Question: Count the number of objects in the diagram.
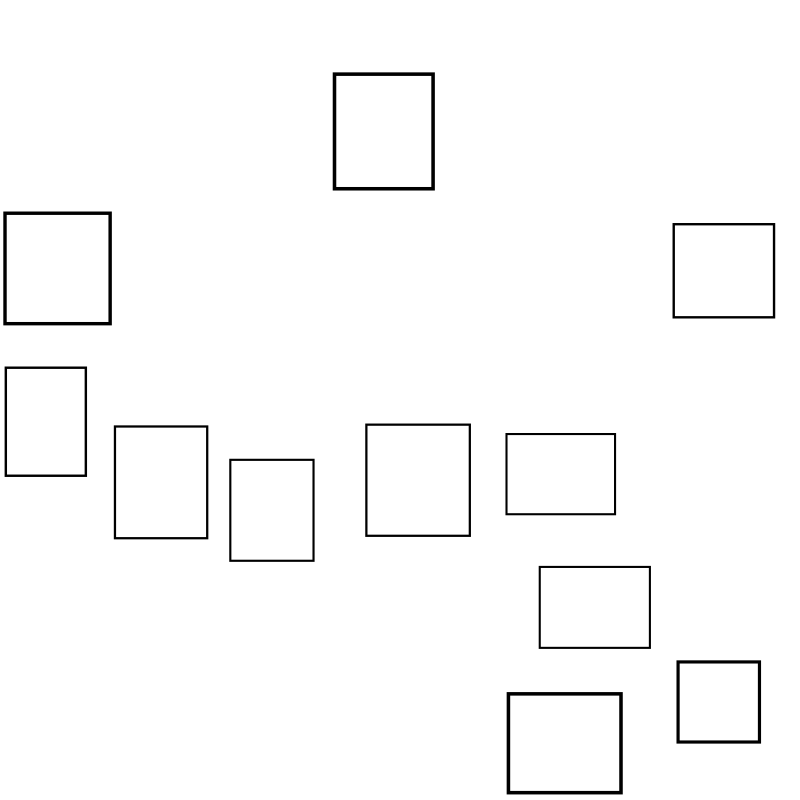
Answer: 11